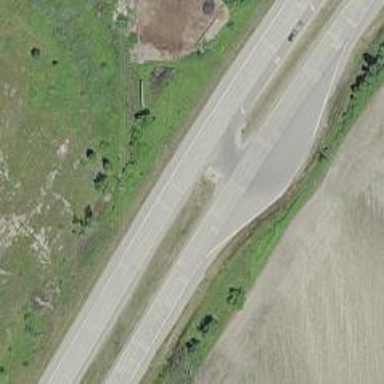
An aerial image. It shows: Asphalt road with primary link designation.